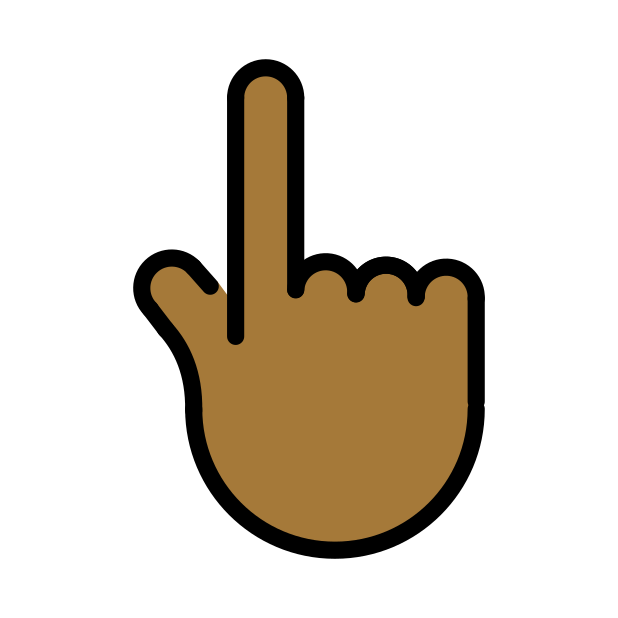
backhand index pointing up: medium-dark skin tone